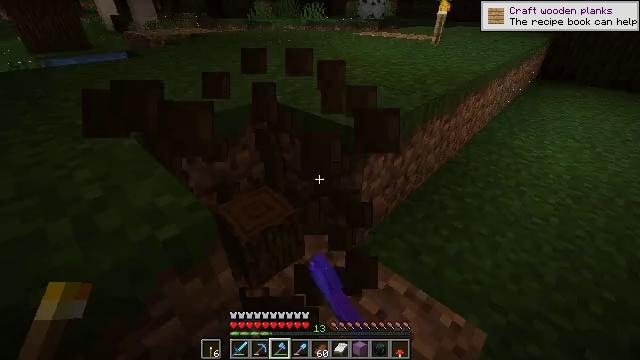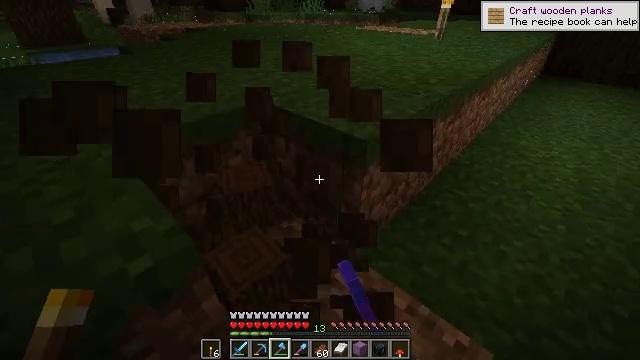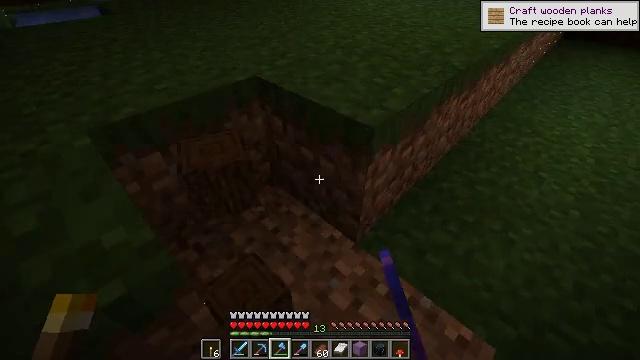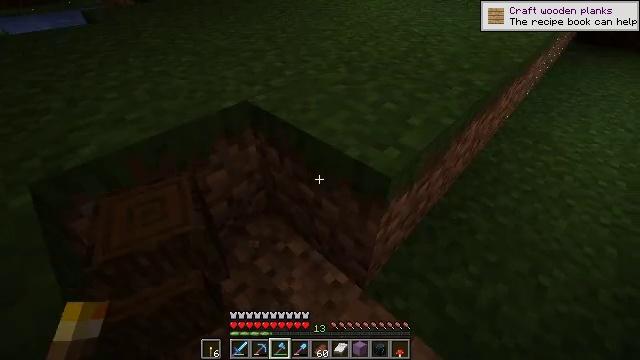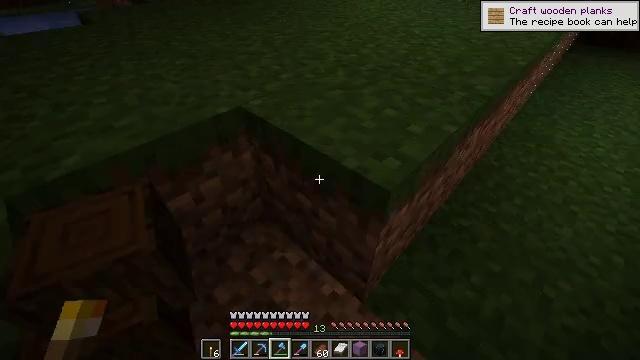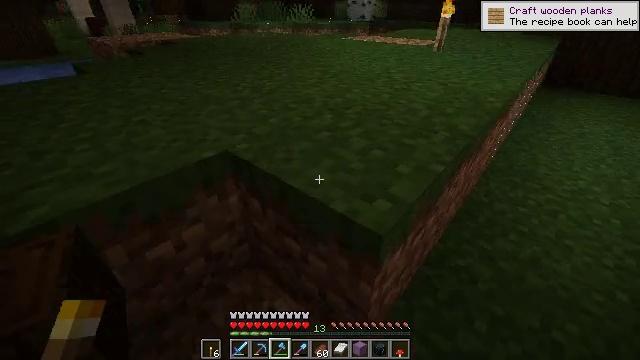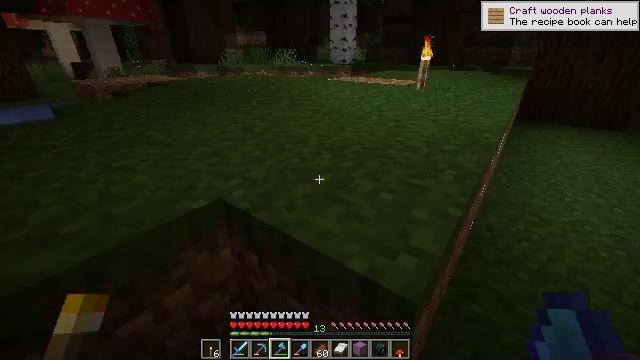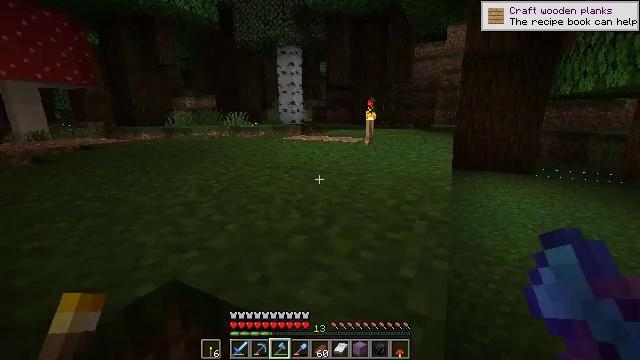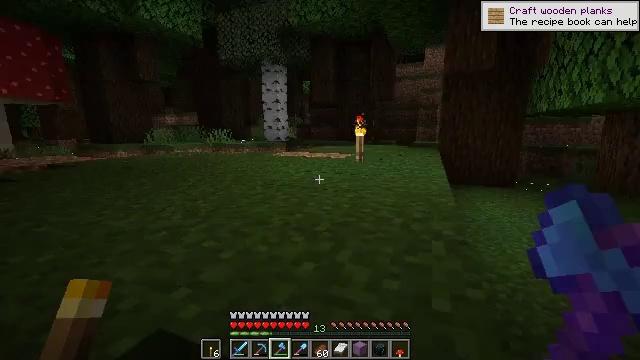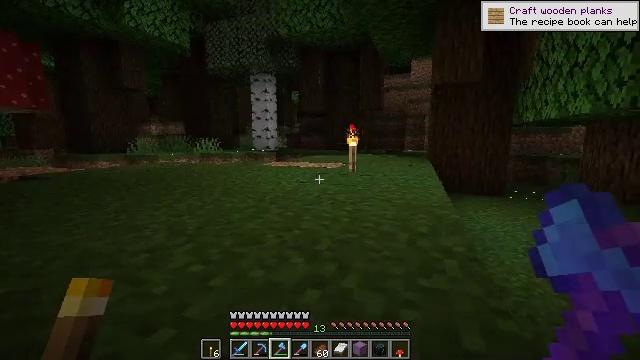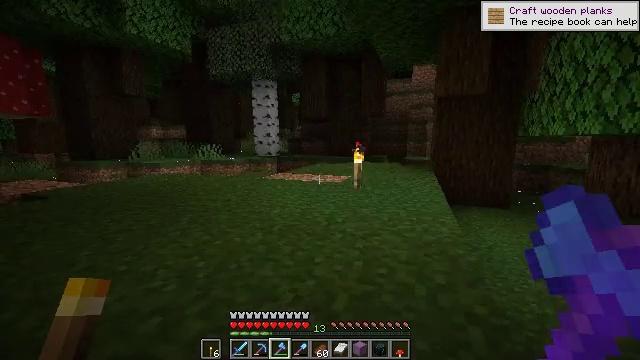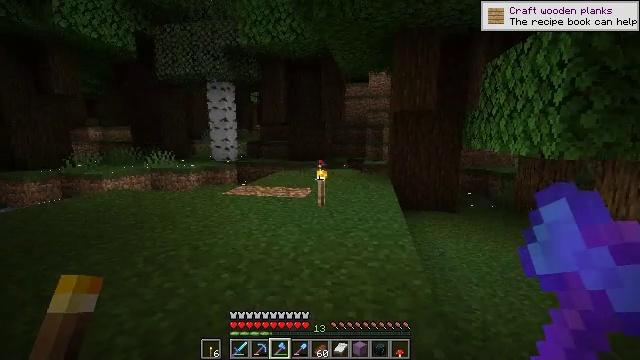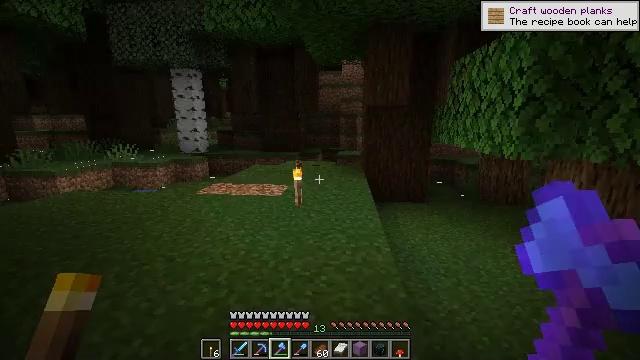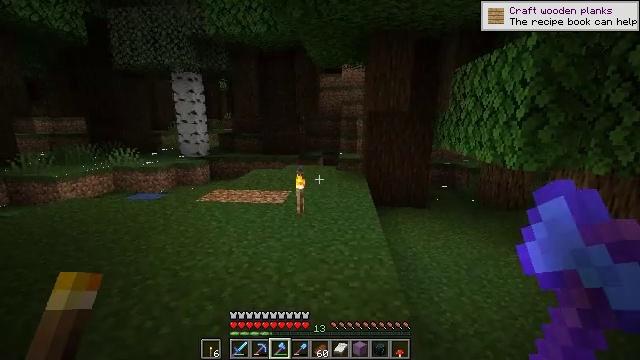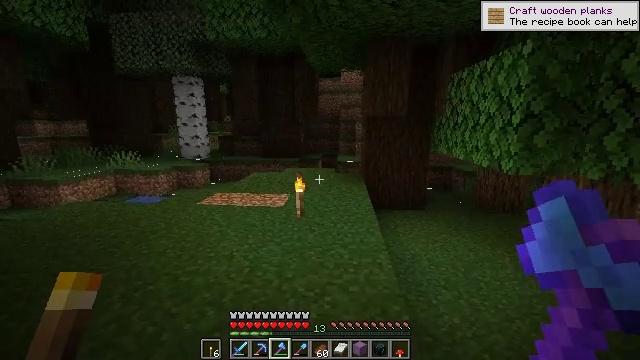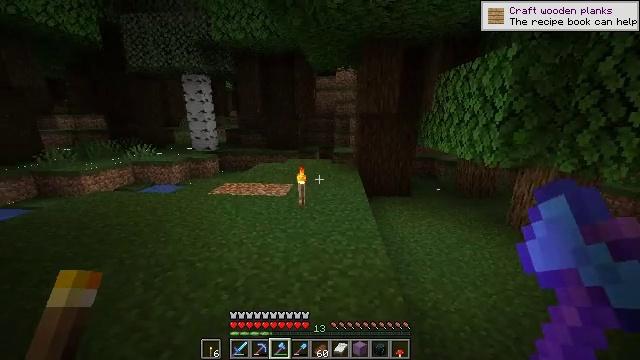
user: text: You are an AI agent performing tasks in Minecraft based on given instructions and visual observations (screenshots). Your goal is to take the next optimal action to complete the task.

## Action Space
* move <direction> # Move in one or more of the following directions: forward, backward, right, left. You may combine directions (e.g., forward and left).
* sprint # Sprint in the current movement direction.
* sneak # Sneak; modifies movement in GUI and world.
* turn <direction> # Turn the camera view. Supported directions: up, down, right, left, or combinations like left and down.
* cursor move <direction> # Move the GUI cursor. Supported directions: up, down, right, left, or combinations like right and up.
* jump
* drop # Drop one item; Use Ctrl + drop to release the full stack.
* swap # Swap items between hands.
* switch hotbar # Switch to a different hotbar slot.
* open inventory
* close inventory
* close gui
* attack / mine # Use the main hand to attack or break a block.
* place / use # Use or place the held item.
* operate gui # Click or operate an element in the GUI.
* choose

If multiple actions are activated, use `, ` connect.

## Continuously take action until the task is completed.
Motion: motion action
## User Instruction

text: Remove the torch from its spot.
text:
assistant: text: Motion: move forward, turn down
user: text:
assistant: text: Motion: move forward, turn down
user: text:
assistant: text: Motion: move forward
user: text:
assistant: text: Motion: move forward and move left
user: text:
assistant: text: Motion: move forward and move left, turn right and up
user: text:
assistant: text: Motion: move forward and move left, turn right and up
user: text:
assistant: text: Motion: move forward and move left, turn right and up
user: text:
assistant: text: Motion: move forward, turn right and up
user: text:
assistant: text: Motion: move forward, turn right and up
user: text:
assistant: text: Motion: move forward, sprint, jump
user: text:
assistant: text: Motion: move forward, sprint, turn right, jump
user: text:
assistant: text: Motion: move forward, sprint, turn right and down, jump
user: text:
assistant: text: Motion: move forward, sprint
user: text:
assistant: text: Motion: move forward, sprint
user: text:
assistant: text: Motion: move forward, sprint, turn down
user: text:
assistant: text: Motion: move forward, sprint, turn right and down
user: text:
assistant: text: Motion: move forward, sprint
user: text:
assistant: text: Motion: move forward, sprint
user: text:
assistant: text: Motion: move forward, sprint
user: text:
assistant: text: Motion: move forward, sprint, turn left
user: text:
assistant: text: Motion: move forward, sprint, turn left and down
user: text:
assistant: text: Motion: move forward, sprint, turn left
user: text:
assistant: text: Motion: move forward, sprint
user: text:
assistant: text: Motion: move forward, turn left and down, attack / mine
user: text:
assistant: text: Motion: move forward, attack / mine
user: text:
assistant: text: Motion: move forward
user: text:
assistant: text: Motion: move forward
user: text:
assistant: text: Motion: move forward
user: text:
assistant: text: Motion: move forward, turn right and down
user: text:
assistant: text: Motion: move forward, turn right and down